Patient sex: M
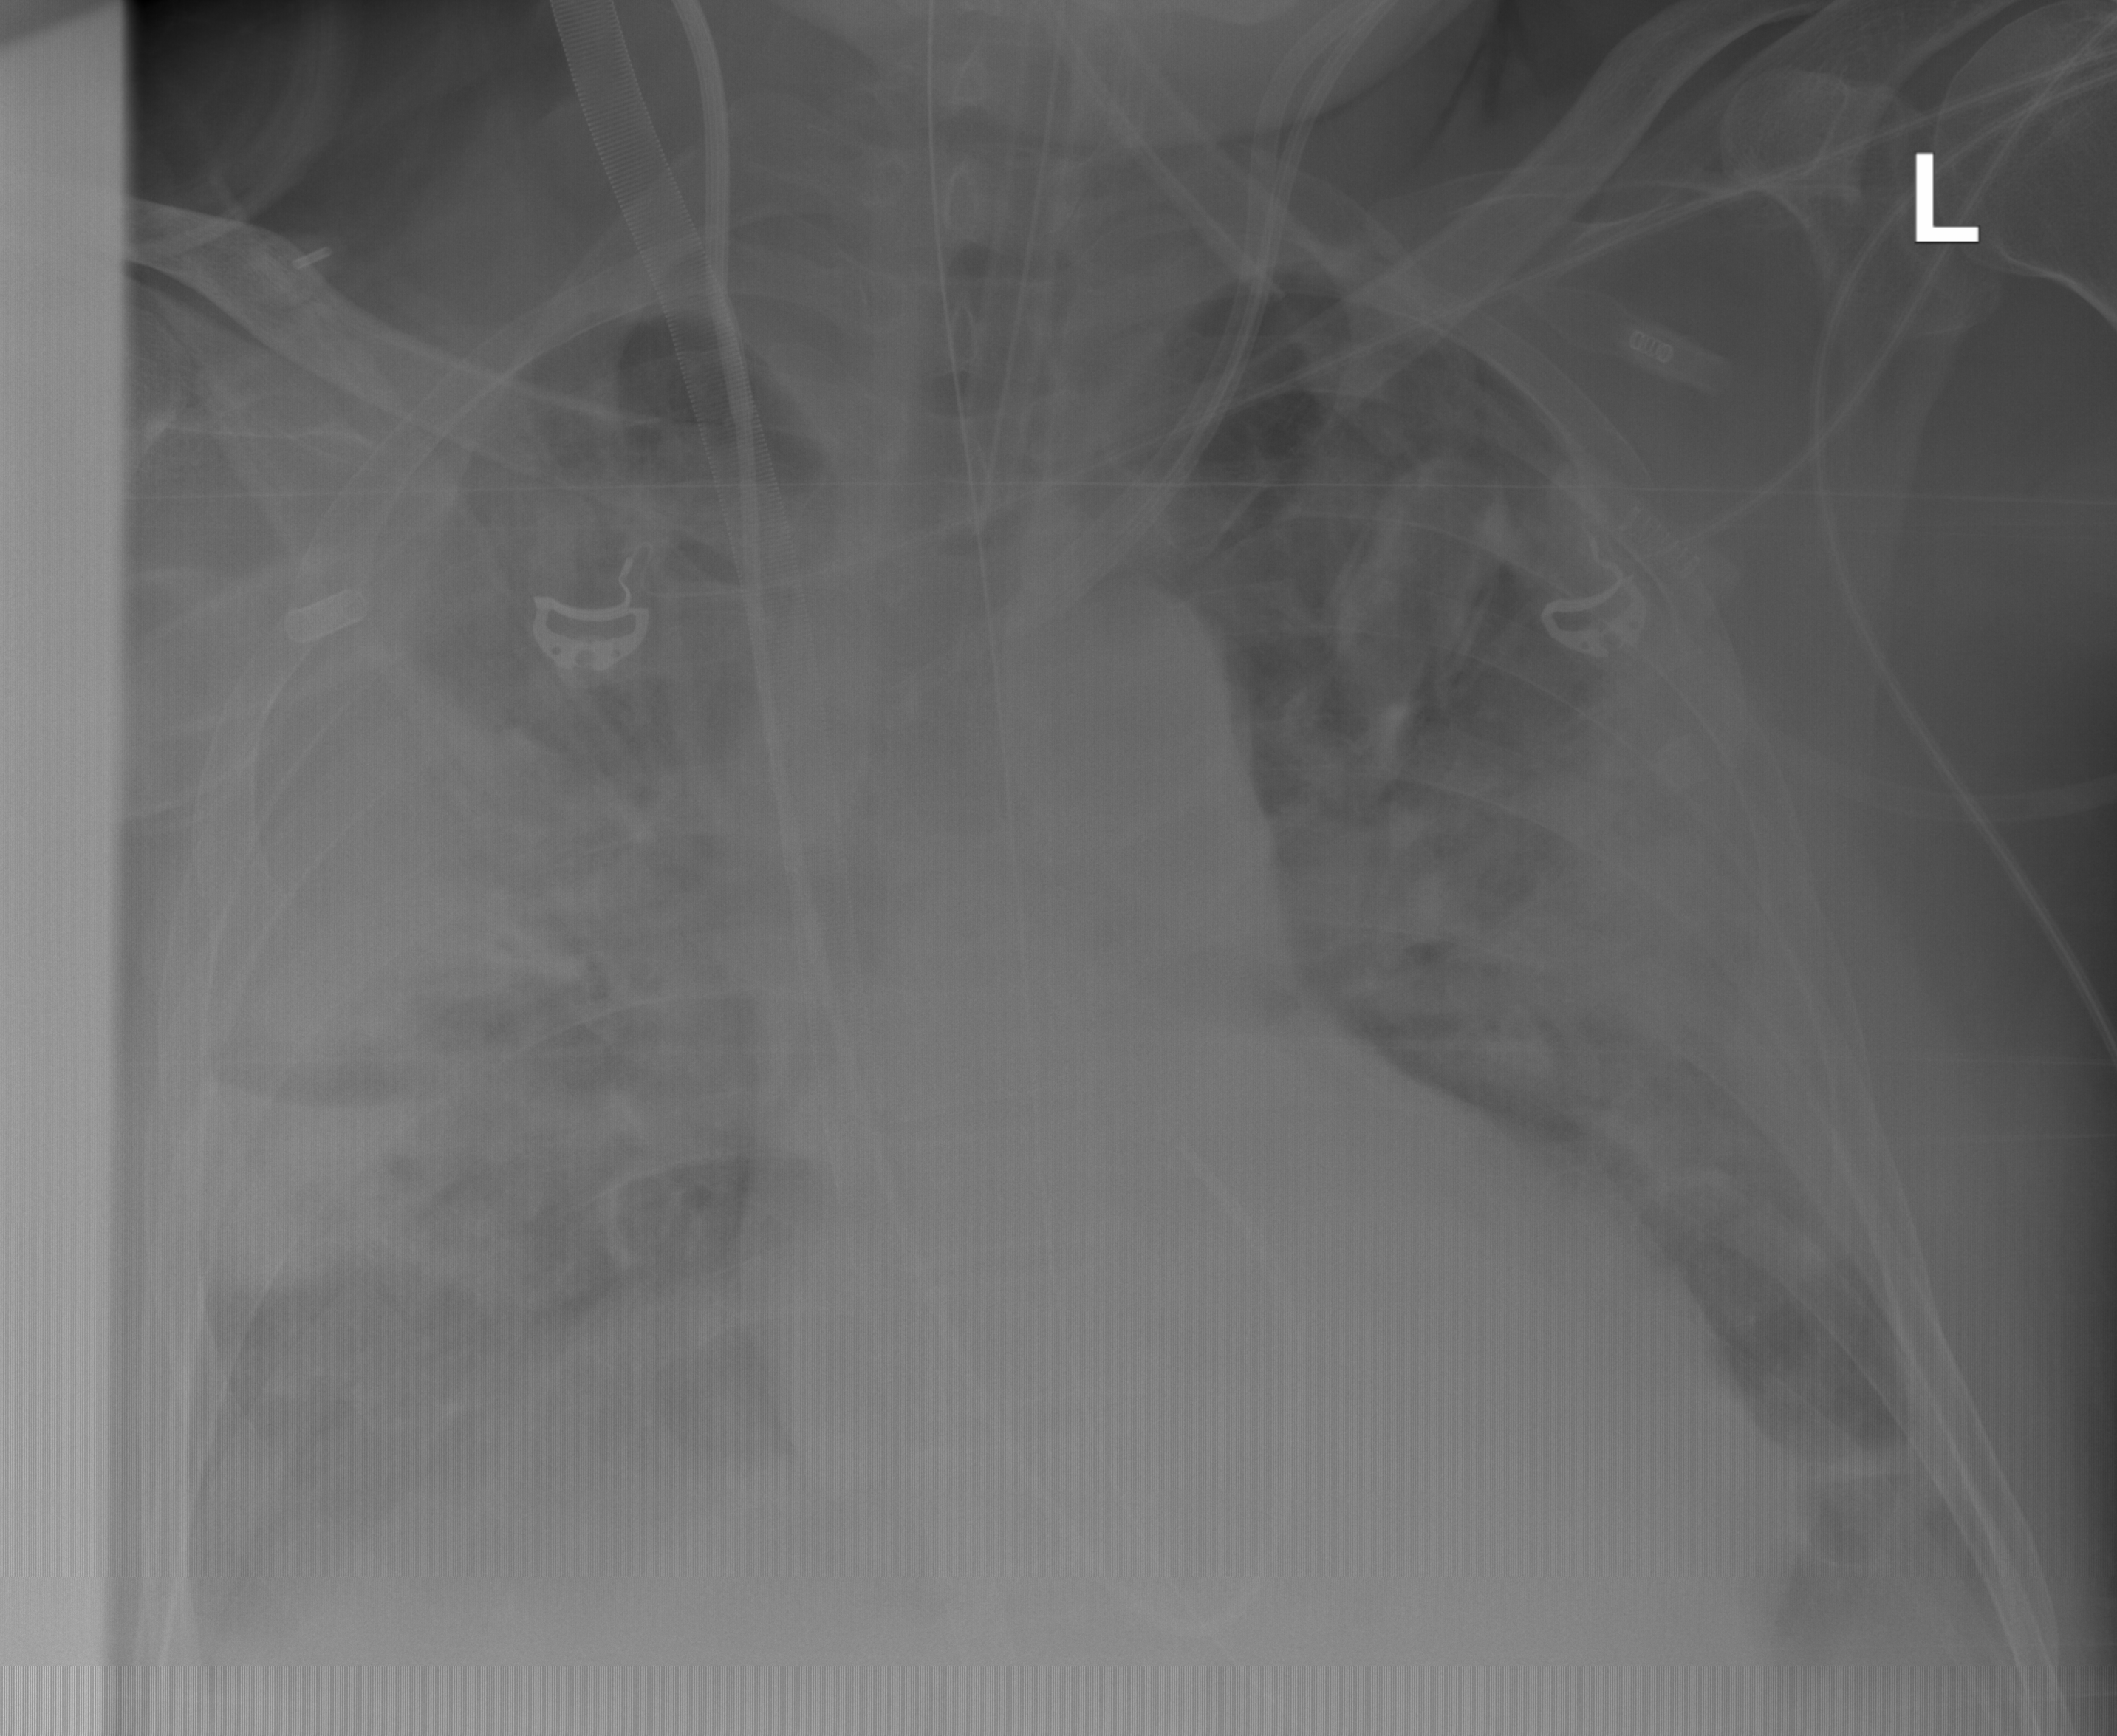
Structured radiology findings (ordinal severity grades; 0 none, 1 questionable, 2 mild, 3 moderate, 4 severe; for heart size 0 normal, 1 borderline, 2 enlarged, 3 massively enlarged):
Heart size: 2
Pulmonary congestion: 0
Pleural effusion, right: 2
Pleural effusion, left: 2
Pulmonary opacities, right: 4
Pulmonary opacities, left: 4
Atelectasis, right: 4
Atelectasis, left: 4